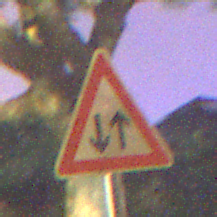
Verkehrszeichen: Gegenverkehr
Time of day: Night
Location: Outdoor (Suburban)
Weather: PartlyCloudy
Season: NotSpecified
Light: Artificial